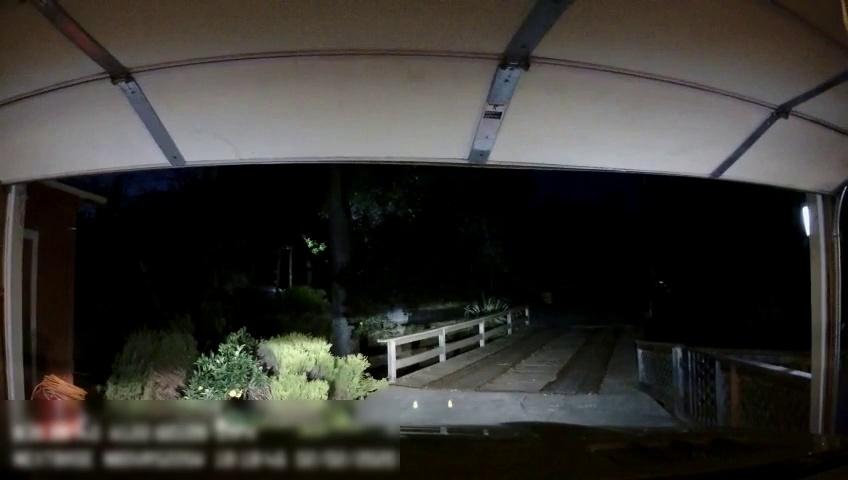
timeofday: Night
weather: Other
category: Drivable Space
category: Drivable Space